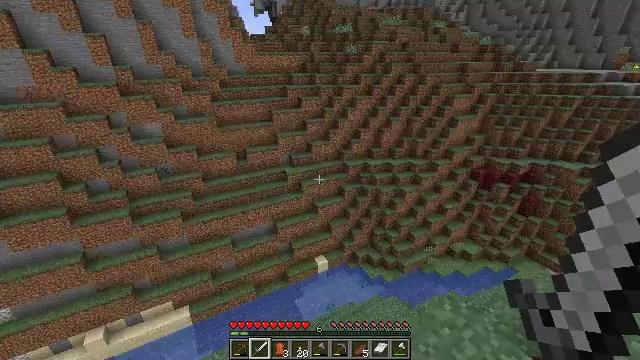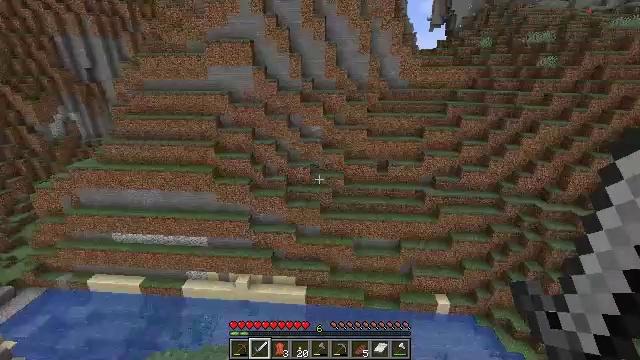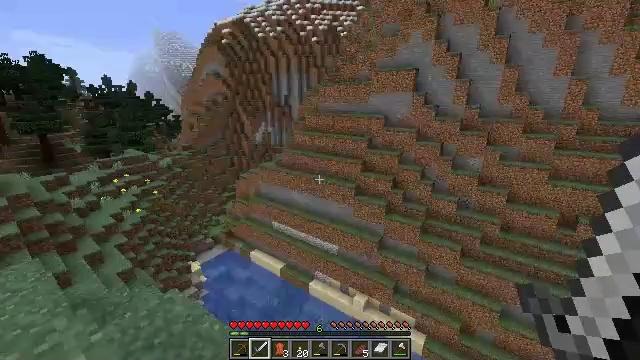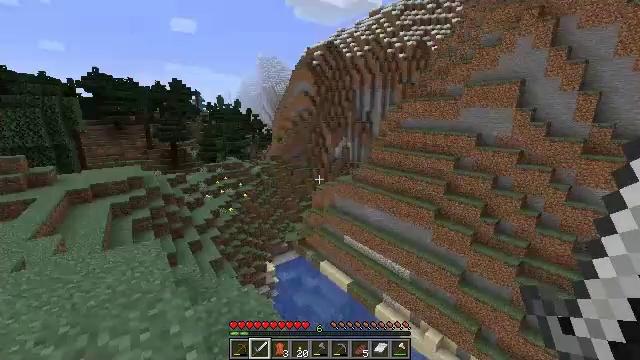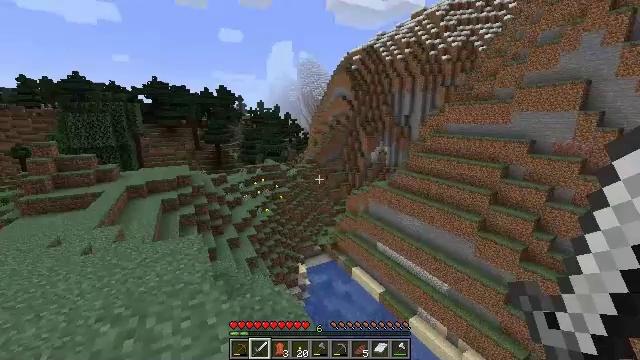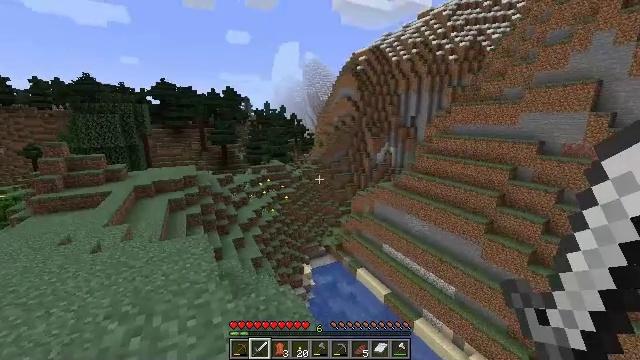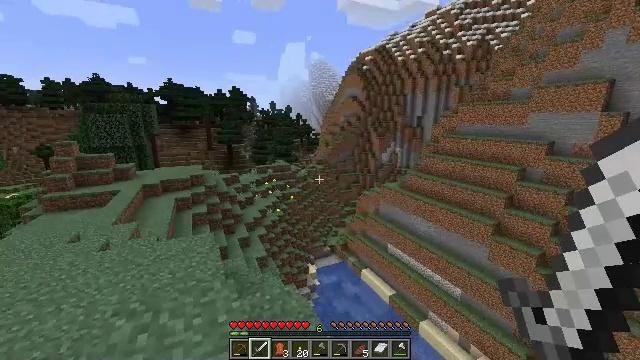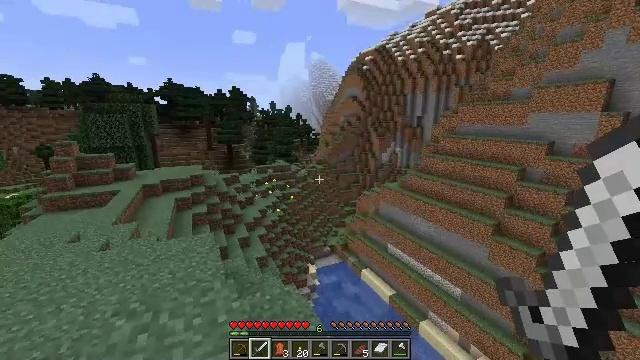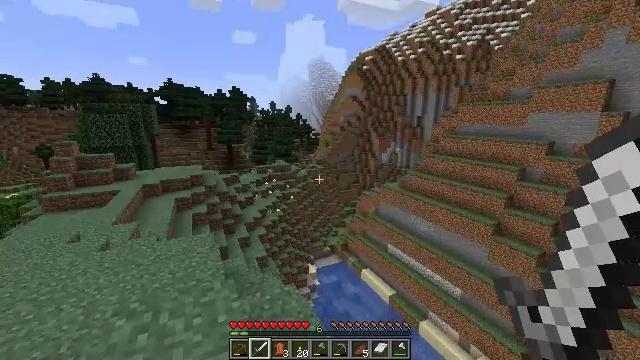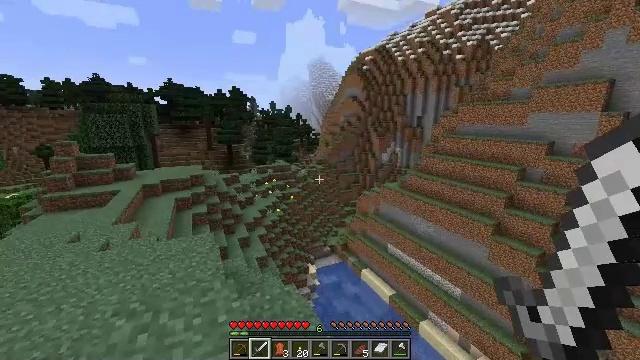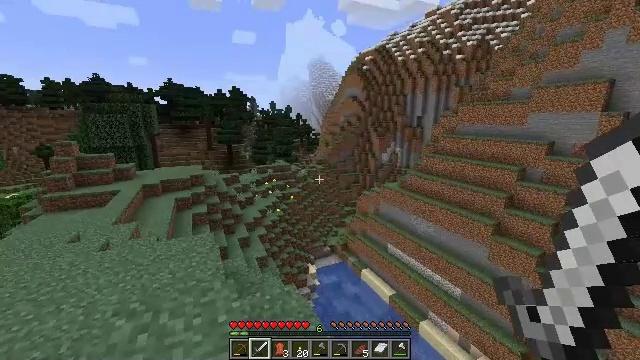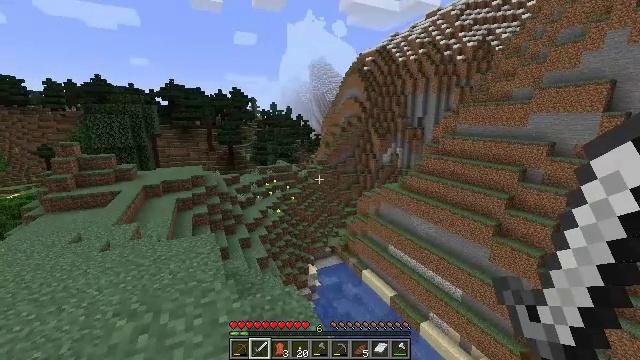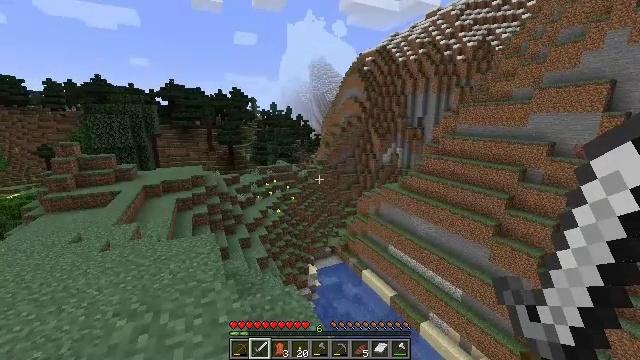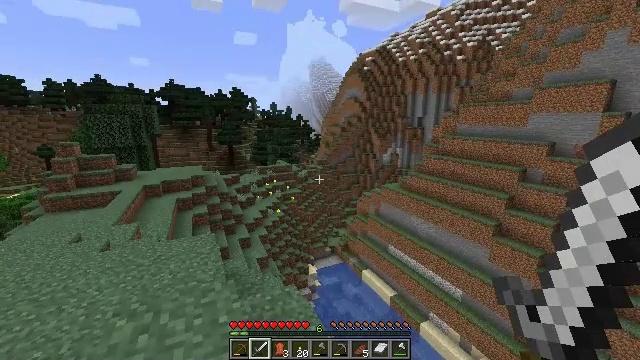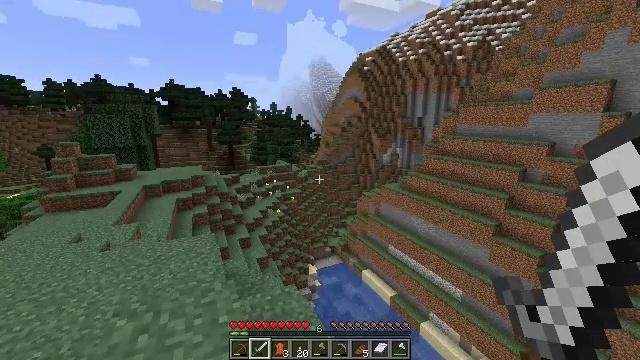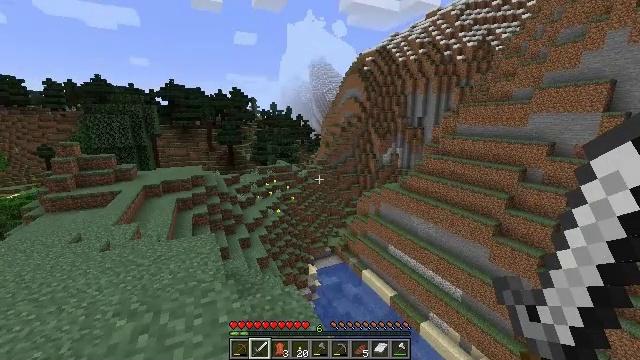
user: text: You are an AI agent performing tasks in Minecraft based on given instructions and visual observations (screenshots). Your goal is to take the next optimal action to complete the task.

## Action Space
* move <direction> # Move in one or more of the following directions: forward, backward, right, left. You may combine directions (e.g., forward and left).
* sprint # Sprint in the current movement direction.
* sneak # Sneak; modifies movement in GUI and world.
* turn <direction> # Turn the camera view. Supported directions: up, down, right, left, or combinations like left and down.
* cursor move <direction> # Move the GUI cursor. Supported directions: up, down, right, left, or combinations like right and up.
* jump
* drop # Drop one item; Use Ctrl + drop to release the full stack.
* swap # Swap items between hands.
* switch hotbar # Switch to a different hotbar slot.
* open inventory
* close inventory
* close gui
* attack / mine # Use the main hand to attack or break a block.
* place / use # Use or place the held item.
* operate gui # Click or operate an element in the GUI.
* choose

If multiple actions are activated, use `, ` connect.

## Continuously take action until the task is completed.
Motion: motion action
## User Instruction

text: Remove oak leaves from branches.
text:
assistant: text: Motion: turn left and up
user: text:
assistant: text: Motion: turn left and up
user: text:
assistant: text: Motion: turn left and up
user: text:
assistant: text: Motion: turn left
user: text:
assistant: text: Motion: turn left
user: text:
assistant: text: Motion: turn left
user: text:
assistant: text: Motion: no_op
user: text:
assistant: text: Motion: no_op
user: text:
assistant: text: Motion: no_op
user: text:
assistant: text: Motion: no_op
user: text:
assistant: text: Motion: no_op
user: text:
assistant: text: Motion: no_op
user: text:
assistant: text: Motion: no_op
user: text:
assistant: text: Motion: no_op
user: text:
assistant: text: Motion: no_op
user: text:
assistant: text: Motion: no_op
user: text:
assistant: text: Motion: no_op
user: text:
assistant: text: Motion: no_op
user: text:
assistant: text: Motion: no_op
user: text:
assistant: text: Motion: no_op
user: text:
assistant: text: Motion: no_op
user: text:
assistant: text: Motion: no_op
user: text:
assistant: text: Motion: no_op
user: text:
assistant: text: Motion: no_op
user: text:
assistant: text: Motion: no_op
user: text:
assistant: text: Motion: turn right
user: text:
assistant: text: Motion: turn right
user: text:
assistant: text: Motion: turn right
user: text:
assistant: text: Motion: turn right
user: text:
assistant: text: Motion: turn right